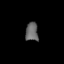
Tissue: lung
Cell type: Epithelial cells
Senescence score: 0.5989
Nuclear area (px): 230
Mean DAPI intensity: 103.365